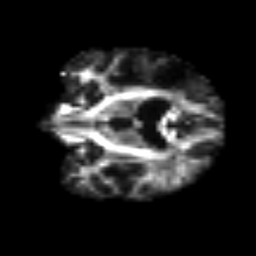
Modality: FA
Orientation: coronal
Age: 69
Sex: male
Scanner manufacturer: siemens
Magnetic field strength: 3 T
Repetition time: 3.2 s
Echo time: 0.081 s